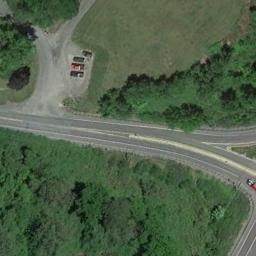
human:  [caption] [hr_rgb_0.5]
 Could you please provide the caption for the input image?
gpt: The two highways have different Numbers of cars .

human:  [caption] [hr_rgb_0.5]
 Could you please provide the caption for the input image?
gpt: The freeway is between the grass and some trees .

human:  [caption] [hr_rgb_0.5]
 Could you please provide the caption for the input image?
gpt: There are large green lawns and many trees around the two interchanged freeways, And four cars are parked in the open space beside the freeway .

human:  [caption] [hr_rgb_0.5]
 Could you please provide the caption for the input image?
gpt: A bifurcated freeway is a forest on one side and on the other side are a lawn and a parking lot .

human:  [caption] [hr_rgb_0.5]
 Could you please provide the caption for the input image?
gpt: There are green lawns and trees near the freeway .